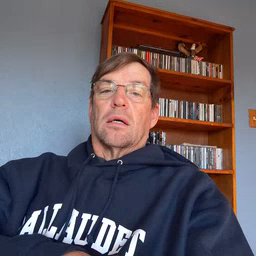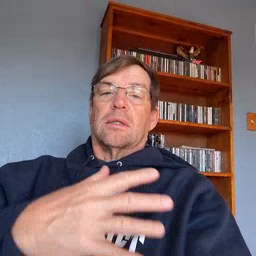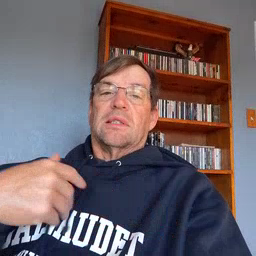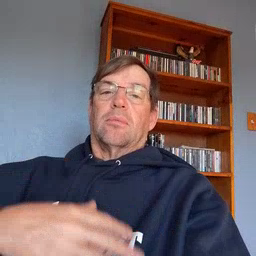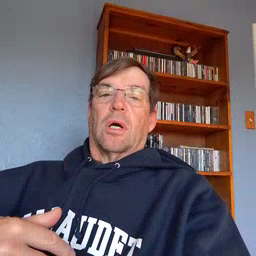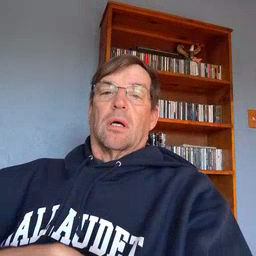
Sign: zebra